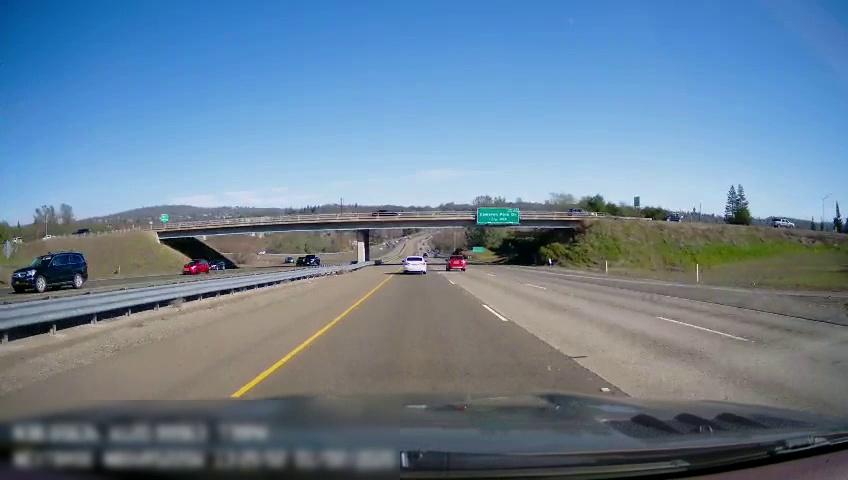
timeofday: Day
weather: Sunny
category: Drivable Space
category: Drivable Space
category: Vehicles | Car
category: Vehicles | Car
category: Vehicles | SUV
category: Vehicles | Car
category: Vehicles | SUV
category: Vehicles | Truck
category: Vehicles | SUV
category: Vehicles | SUV
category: Vehicles | SUV
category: Vehicles | SUV
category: Vehicles | SUV
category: Vehicles | Truck
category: Vehicles | Truck
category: Lanes | Current Lane
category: Lanes | Current Lane
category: Lanes | Alternate Lane
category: Lanes | Alternate Lane
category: Traffic | Signs
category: Traffic | Signs